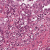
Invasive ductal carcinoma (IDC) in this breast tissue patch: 1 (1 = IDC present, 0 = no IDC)